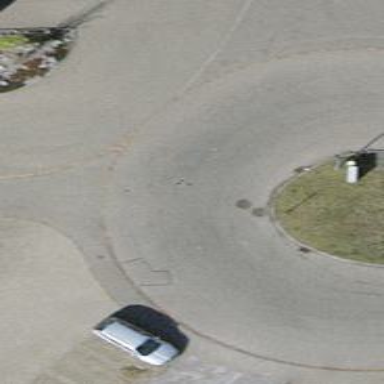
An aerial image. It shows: Smooth asphalt road in residential area.